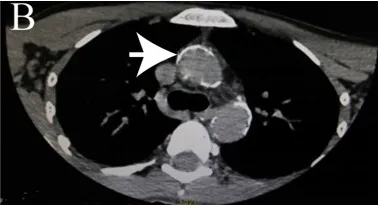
Heterotopic calcification. (A-C) Arterial calcification.
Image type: radiology (ct)